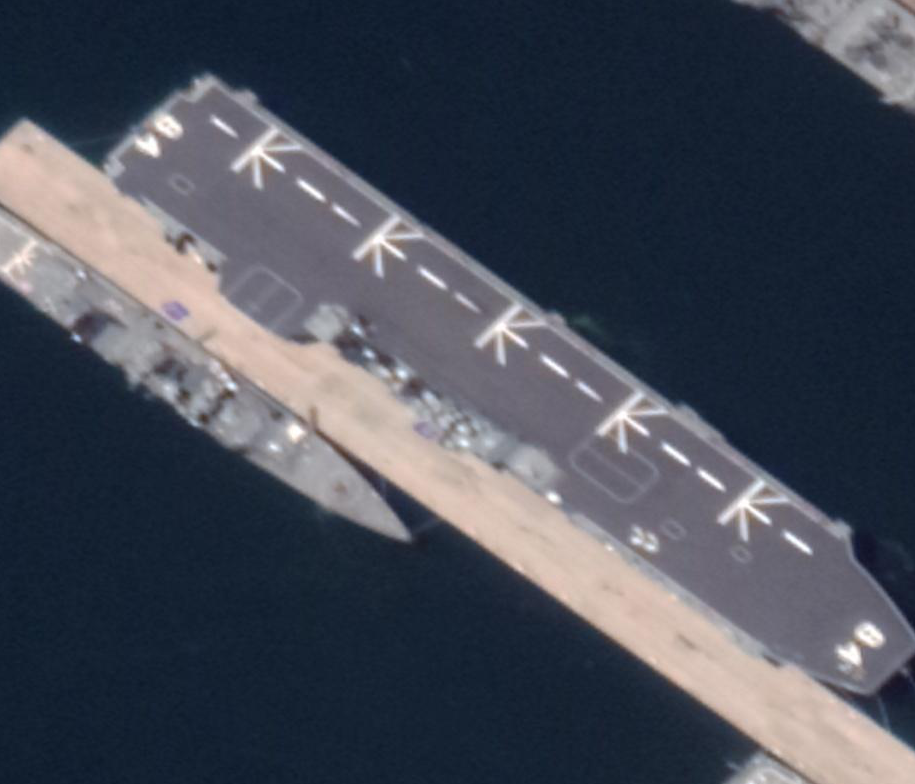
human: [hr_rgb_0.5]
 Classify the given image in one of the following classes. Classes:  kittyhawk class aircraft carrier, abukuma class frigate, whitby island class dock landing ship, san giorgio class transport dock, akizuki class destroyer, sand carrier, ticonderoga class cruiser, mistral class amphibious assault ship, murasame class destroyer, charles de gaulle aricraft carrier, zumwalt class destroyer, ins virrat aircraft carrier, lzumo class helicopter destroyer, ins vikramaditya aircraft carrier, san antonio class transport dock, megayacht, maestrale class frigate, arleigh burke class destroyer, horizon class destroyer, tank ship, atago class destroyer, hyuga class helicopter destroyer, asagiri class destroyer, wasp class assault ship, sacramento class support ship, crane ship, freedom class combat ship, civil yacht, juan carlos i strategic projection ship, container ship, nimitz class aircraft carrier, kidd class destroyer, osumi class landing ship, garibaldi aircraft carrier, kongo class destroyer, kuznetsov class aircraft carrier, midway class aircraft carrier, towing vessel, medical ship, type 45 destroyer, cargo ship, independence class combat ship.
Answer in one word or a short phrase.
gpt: Lzumo class helicopter destroyer